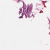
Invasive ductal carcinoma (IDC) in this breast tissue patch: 0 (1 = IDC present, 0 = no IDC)